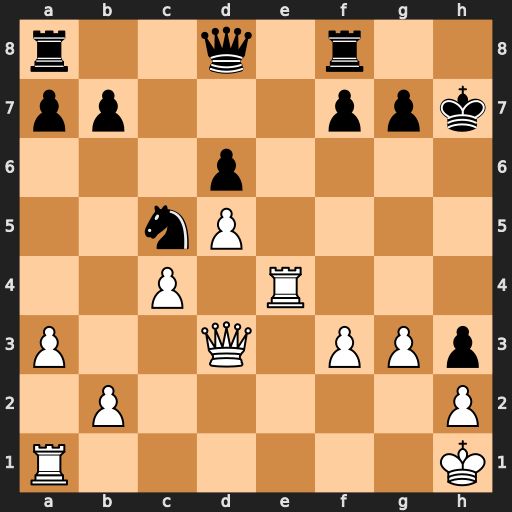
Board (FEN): r2q1r2/pp3ppk/3p4/2nP4/2P1R3/P2Q1PPp/1P5P/R6K
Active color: w
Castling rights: -
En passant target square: -
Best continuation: Rh4+ Kg8 Qh7#